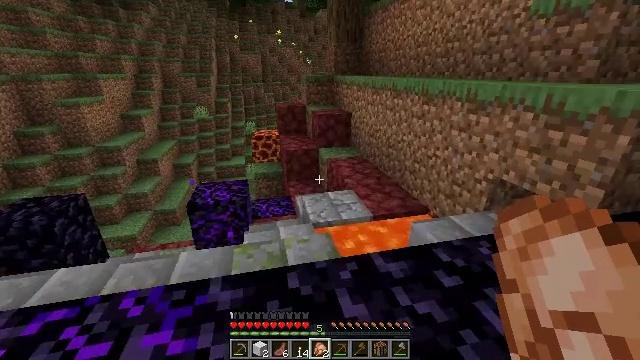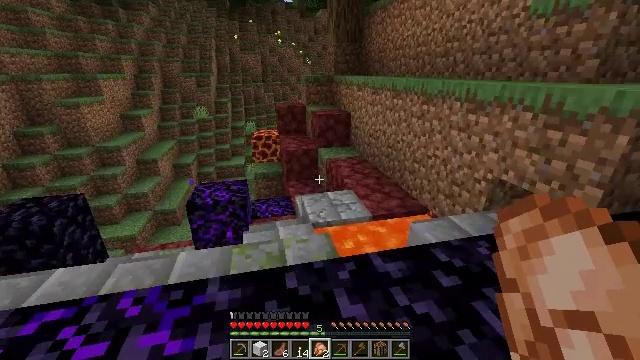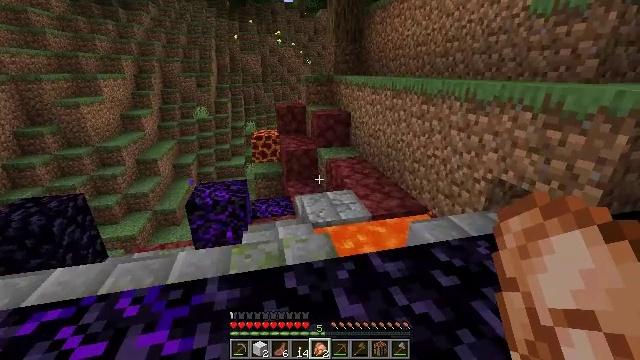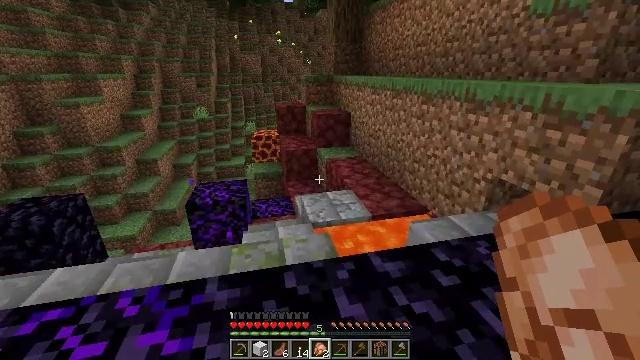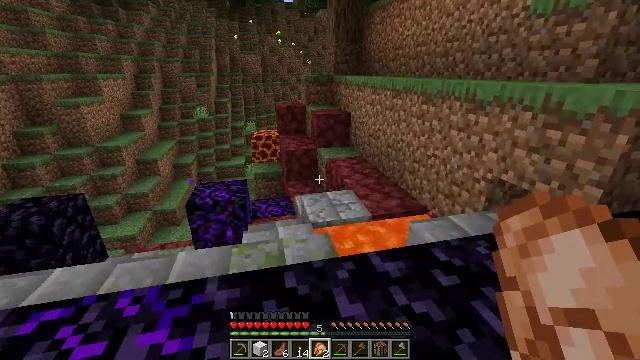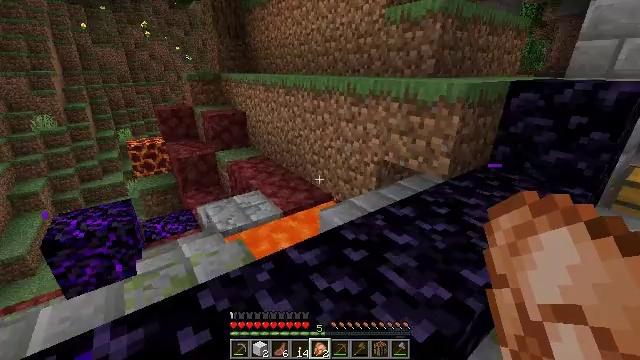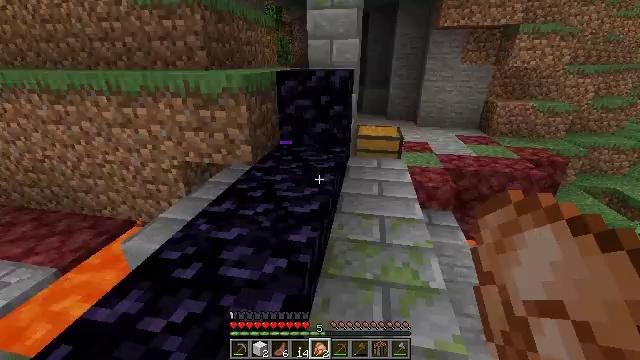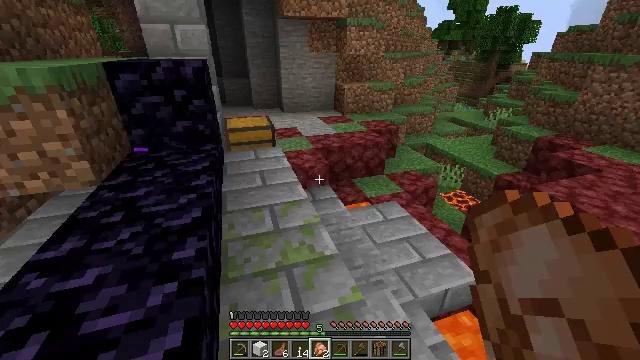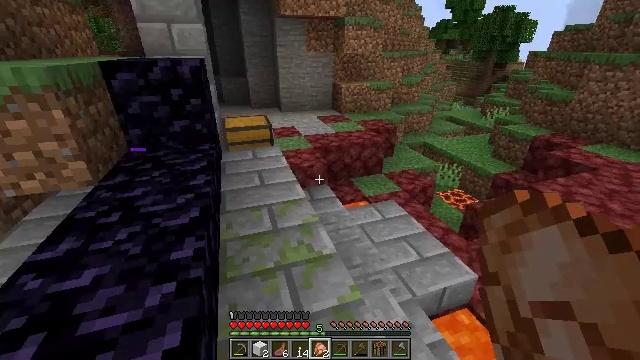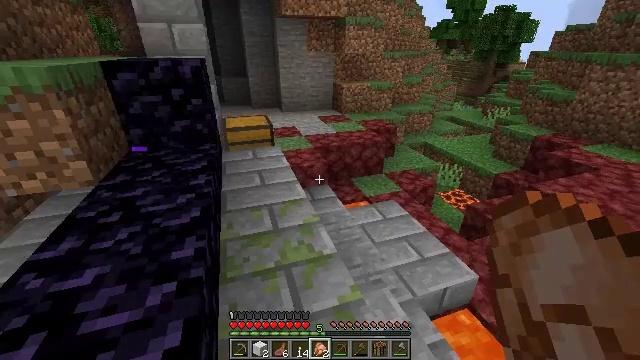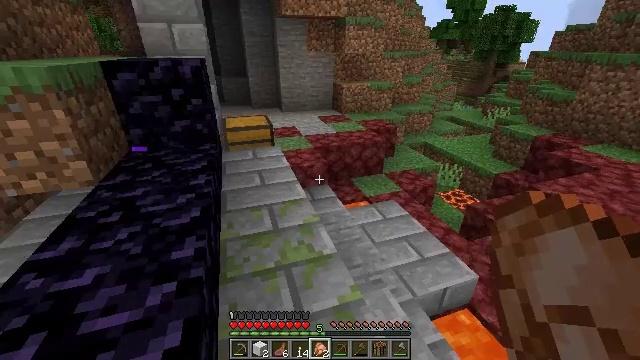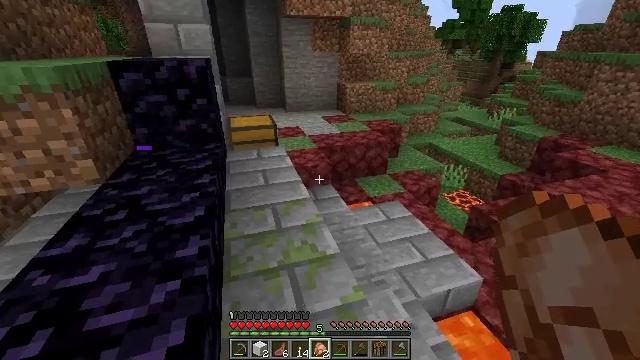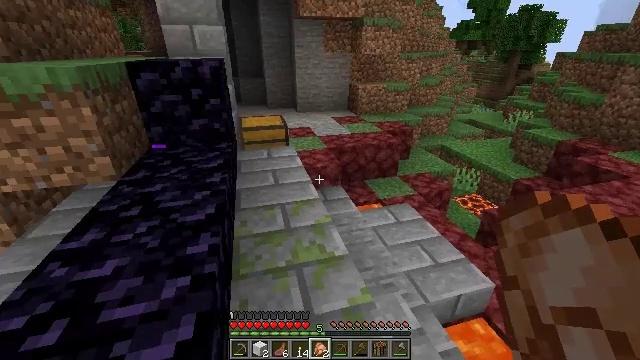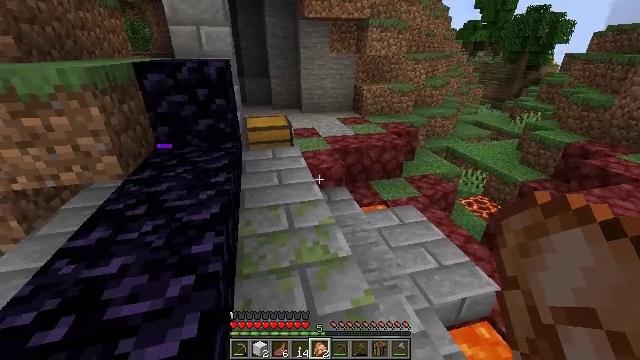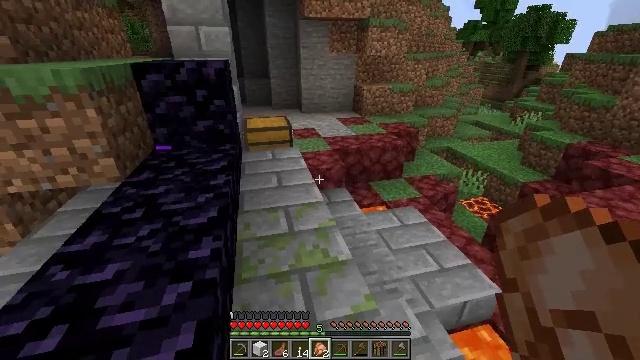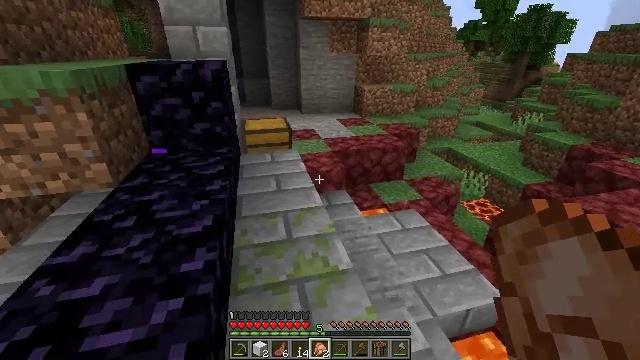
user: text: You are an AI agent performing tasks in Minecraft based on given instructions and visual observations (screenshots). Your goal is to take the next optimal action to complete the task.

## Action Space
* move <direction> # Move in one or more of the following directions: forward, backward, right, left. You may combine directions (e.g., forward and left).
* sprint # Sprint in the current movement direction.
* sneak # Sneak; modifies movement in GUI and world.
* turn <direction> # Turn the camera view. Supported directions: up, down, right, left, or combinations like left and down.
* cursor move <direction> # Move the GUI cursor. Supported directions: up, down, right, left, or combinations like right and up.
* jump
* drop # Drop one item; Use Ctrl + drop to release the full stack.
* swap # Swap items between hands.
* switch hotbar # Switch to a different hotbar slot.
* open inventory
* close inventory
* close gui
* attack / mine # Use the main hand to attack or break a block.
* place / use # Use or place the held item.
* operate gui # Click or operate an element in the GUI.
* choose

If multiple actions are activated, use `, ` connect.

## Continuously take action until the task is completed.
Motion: motion action
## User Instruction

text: Gather the chest from its place.
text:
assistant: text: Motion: no_op
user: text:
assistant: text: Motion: no_op
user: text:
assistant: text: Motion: no_op
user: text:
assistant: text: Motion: no_op
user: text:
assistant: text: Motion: turn right
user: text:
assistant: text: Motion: turn right and down
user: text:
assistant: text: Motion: turn right and down
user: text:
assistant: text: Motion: no_op
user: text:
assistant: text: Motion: no_op
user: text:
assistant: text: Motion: no_op
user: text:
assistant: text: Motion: no_op
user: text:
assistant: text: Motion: turn left
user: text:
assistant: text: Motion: turn left
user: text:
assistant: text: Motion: move forward
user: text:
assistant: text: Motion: move forward
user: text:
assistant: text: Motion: move forward
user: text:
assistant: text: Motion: move forward, turn left
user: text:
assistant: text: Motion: move forward, turn left
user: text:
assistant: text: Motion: move forward, turn left
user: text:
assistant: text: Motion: move forward, turn left
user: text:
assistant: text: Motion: move forward
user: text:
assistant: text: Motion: move forward
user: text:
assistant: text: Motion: move forward
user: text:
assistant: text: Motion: no_op
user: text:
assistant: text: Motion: turn left
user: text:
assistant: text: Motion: no_op
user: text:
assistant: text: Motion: no_op
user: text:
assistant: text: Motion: no_op
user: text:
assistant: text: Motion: use / place
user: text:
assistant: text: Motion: use / place